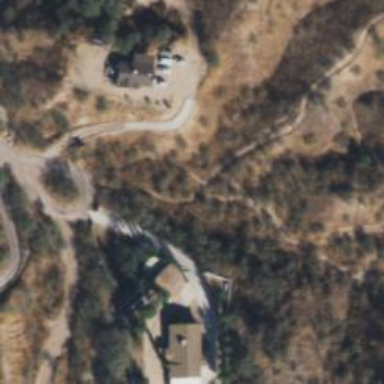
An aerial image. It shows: Driveway leading to service road.